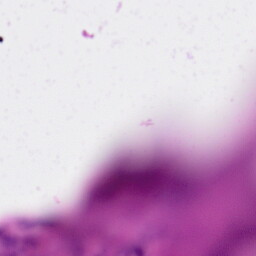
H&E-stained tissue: Skin